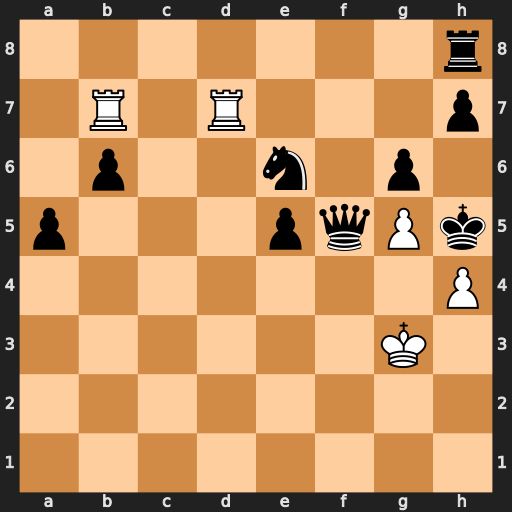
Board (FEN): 7r/1R1R3p/1p2n1p1/p3pqPk/7P/6K1/8/8
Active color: w
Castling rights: -
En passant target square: -
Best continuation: Rxh7+ Rxh7 Rxh7#